Question: I am new to the java world. I created a simple java (maven) project and I see the packages and everything works perfectly. However I do see a src with two empty main and test folders. Any idea why?

EDIT: Adding more information to the answer
The answer below is perfect. However on tinkering a little more I found a more compelling reason why it is shown like that in eclipse.
If the folder is in "Java build path" then those folders will be shown above in the specialized view. So you can create any folder and once you add that folder to the "Java build path" the view for that folder changes. Same if you remove an existing folder from the "Java build path" then it seems to go back as a normal tree view in the bottom.
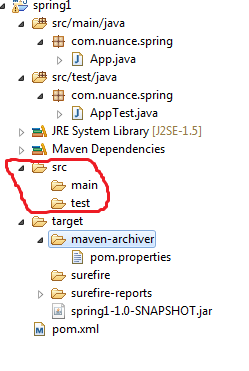
Answer: Folder are not empty. Look where your App.java is: 'src/main/java/com/nuance/spring'
Eclipse hide you content on this place because that are special folders with special view above.
If you have other folders that aren't special, for example WEB-INF then you'll see it there.